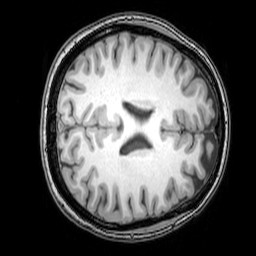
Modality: T1w
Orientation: axial
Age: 23
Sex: female
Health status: healthy
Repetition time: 0.081 s
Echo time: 0.037 s